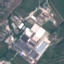
Land use / land cover class: Industrial